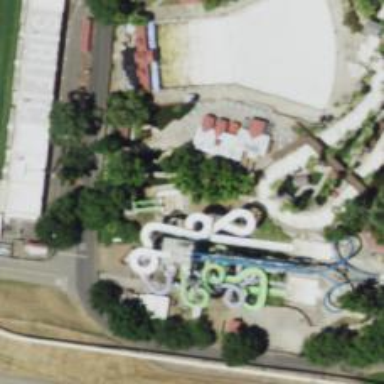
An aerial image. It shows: Covered bridge leading to water slide attraction.